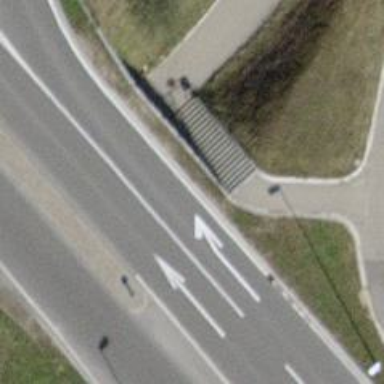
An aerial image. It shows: Set of steps on the road.